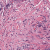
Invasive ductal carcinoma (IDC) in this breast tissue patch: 1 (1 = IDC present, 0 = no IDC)